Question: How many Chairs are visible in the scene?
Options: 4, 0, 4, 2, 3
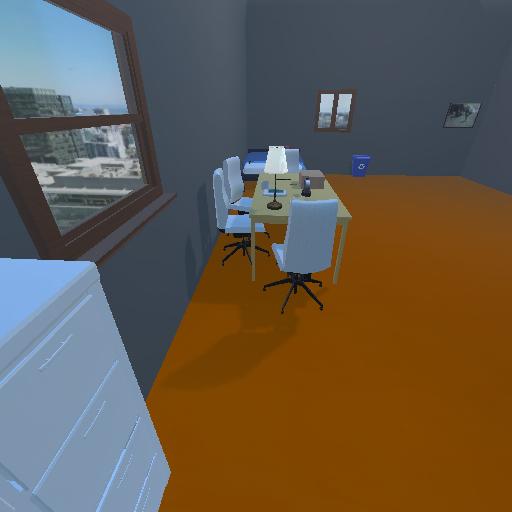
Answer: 4